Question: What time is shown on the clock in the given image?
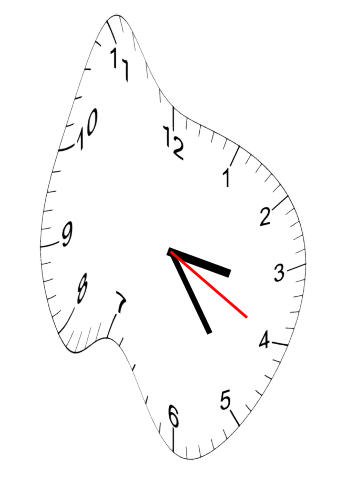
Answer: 03:24:20